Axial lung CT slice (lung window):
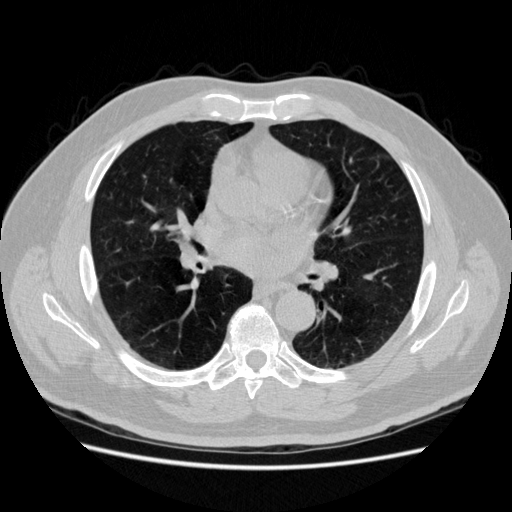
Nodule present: no